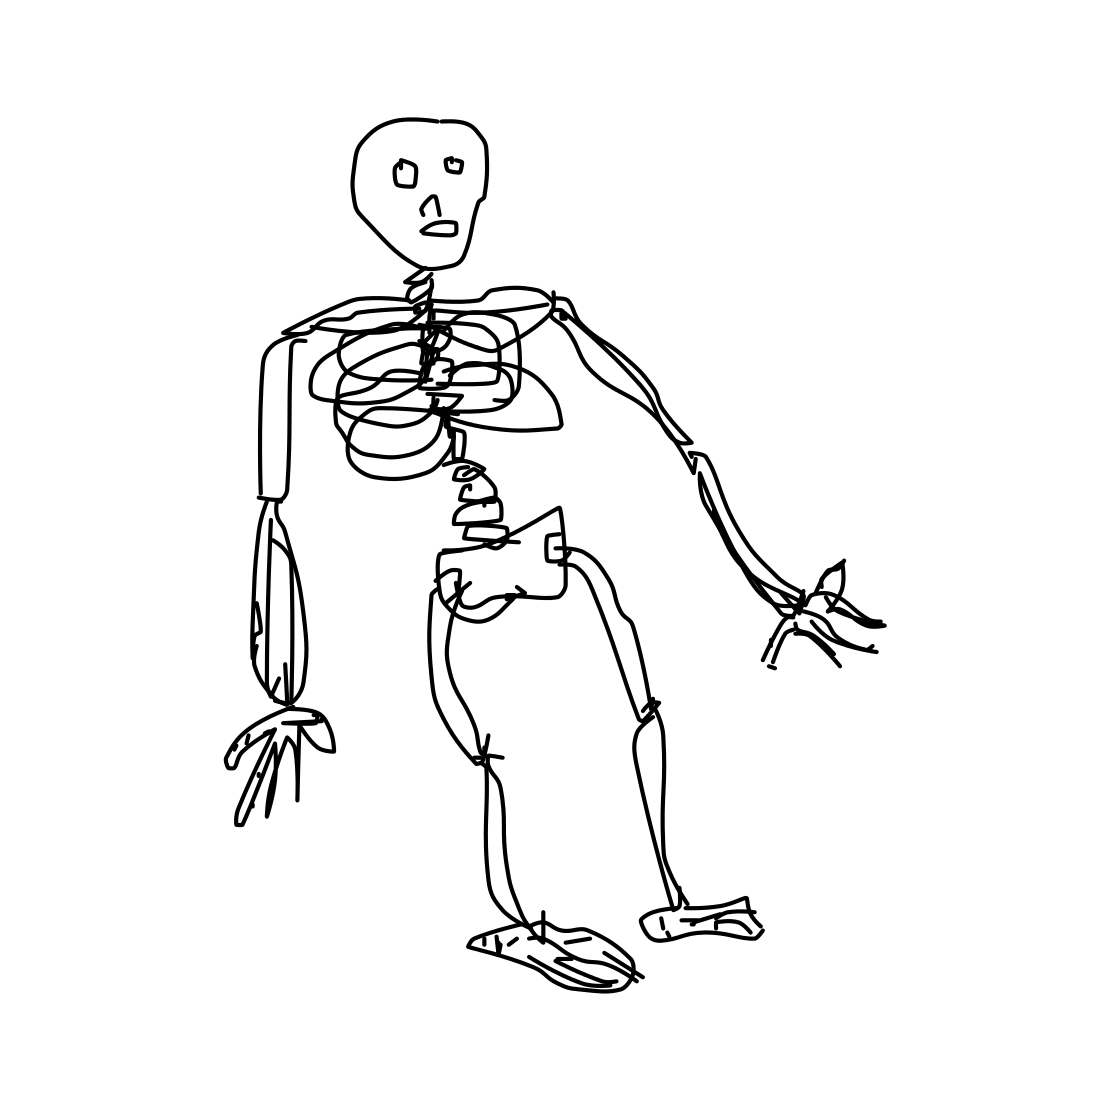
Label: human-skeleton